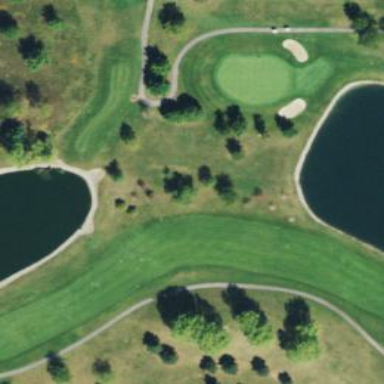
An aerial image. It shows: Scenic golf fairway.